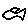
Label: fish